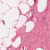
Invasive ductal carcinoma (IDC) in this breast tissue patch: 0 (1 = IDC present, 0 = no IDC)